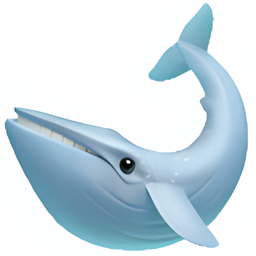
Name: whale
Emoji: 🐋
Group: Animals & Nature
Sub-group: animal-marine